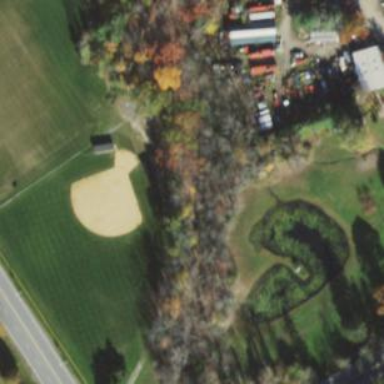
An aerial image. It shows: Baseball pitch for leisure land.